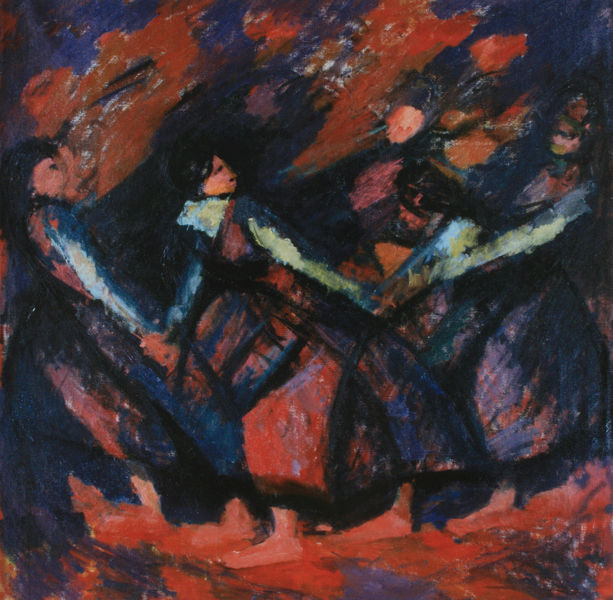
Titel: Ronde de Saint-Jean, Tanz um das Johannisfeuer
Künstler: Giovanni Giacometti
Standort: Chur
Institution: Bündner Kunstmuseum
Schlagwörter: blau, dunkel, fuß, gemälde, gruppe, hand, himmel, kopf, weiß, frauen, grün, menschen, mädchen, bewegung, braun, bunt, damen, frau, grau, haar, kleid, kleider, kreide, köpfe, nacht, orange, profil, schwarz, skizze, türkis, zeichnung, rot, tuch, expressionismus, flächig, rock, tanz, gesichter, profile, arm, arme, augen, bluse, gesicht, halten, kragen, ärmel, hände, öl, auge, haare, fassen, tanzen, tänzerinnen, höhle, kreis, rund, hellblau, schürze, füße, düster, röcke, abstrakt, farben, modern, farbe, violett, drehen, sturm, dunkelblau, halstuch, barfuss, fus, tracht, dynamisch, dunkle haare, reigen, blauer reiter, tnaz, ror, anfassen, folklore, trist, gemäde, schwarzhaarig, füßr, tanzend, händ, schhwarz, hände haltend, tanzt, rocl, kris, ringelreihe, rot-blau, mehrerre frauen, hände halden, tany, m'dchen, fue-e, frauen kleid